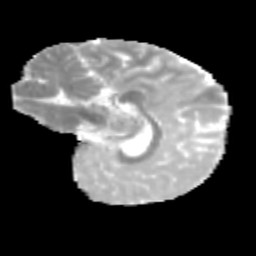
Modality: MD
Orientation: sagittal
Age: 12
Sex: female
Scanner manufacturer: siemens
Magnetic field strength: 3 T
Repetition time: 3.8 s
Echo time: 0.07 s